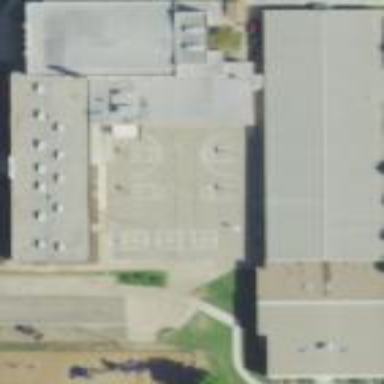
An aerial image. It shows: School building.